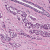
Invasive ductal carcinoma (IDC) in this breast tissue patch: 1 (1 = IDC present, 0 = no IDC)